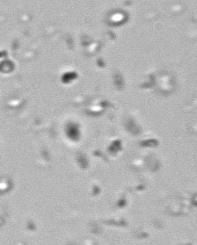
Label: Phaeocystis